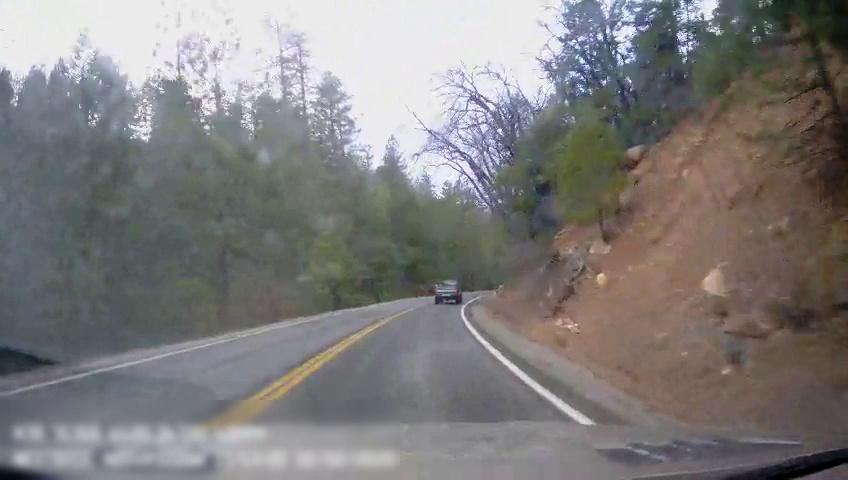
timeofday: Day
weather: Sunny
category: Drivable Space
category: Vehicles | Truck
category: Lanes | Current Lane
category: Lanes | Current Lane
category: Lanes | Alternate Lane